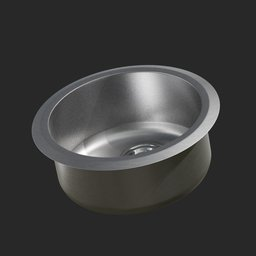
Label: appliances